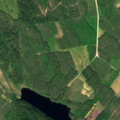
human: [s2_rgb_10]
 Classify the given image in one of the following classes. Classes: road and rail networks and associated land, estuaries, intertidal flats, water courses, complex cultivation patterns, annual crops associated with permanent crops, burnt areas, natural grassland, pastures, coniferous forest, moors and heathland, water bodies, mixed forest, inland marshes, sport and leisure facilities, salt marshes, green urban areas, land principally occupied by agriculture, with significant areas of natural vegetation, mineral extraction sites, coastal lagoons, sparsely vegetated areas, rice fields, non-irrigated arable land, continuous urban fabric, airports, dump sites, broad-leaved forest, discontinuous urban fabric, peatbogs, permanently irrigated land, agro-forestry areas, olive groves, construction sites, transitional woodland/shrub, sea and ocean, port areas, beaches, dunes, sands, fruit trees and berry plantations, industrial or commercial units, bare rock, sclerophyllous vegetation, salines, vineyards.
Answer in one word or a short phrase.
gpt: coniferous forest, mixed forest, transitional woodland/shrub, water bodies